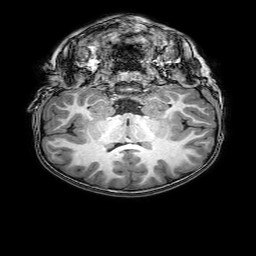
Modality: T1w
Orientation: sagittal
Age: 6
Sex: female
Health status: healthy